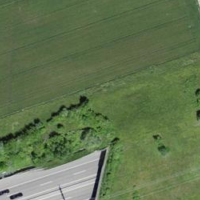
EUNIS habitat code: 57
Species observed at this site:
Melilotus albus